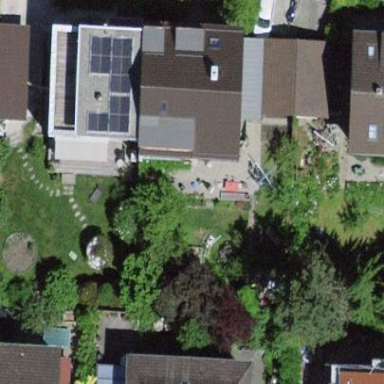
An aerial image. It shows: Semidetached house with gabled roof.